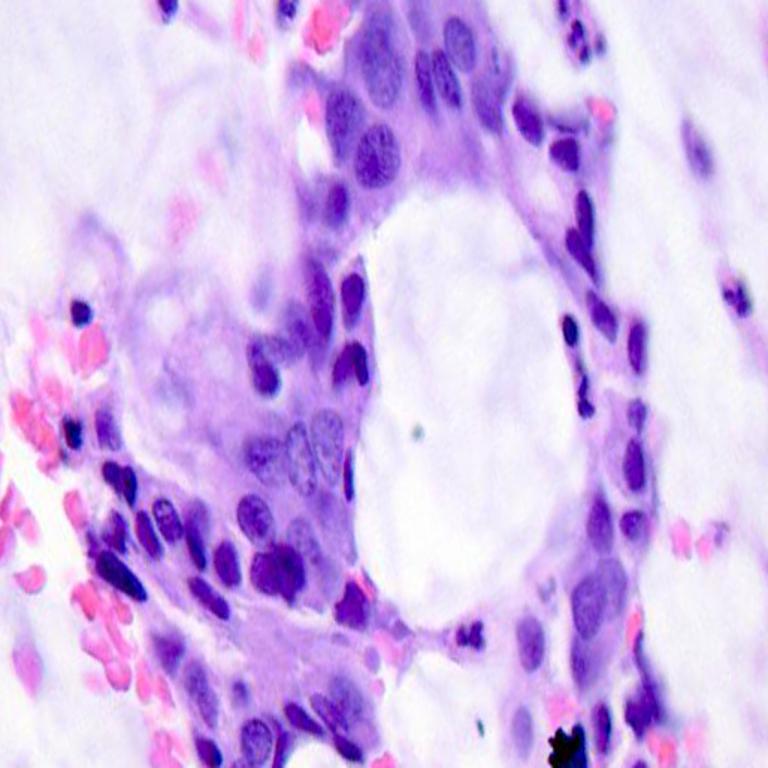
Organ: colon
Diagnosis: adenocarcinomas